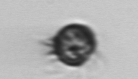
Label: Ciliophora